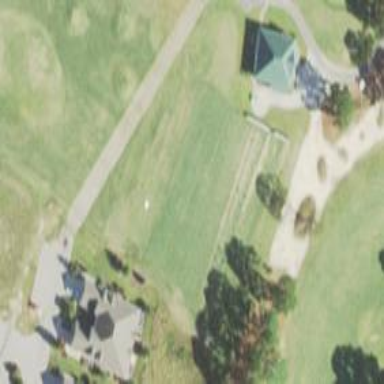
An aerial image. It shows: Golf tee on grassy land.